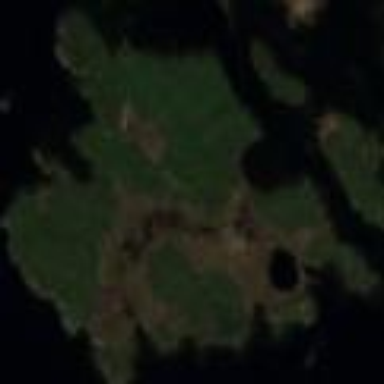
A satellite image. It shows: Islet.